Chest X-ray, PA view. Patient: 59 years old, sex M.
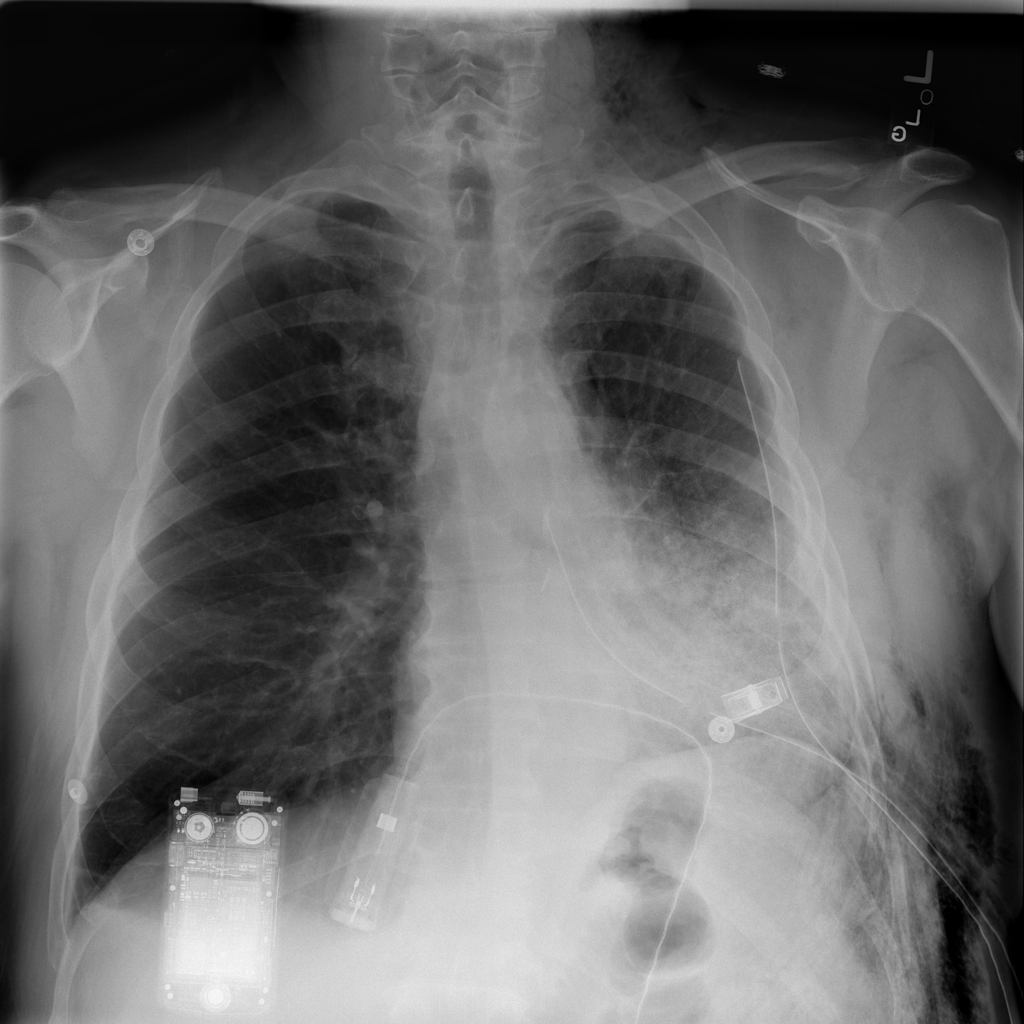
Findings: Atelectasis, Infiltration